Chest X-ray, PA view. Patient: 19 years old, sex F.
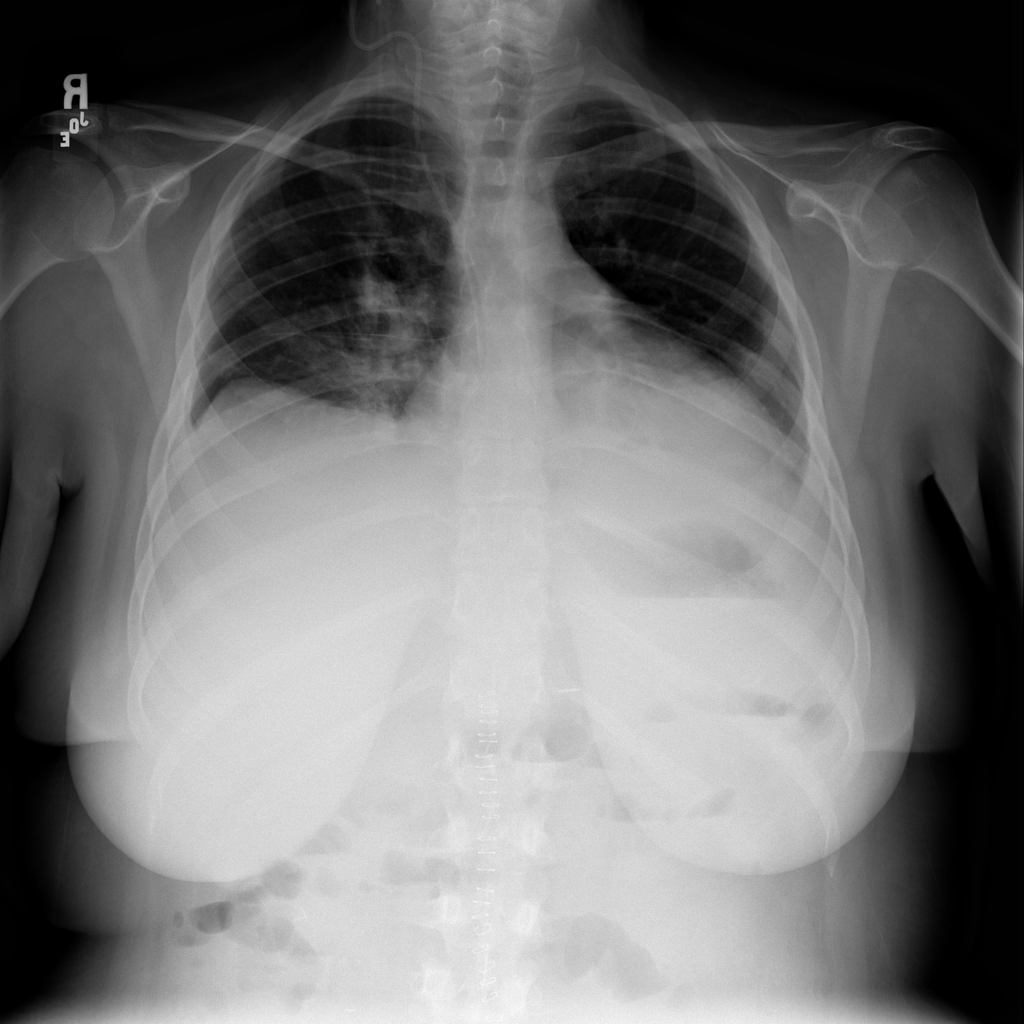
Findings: Atelectasis, Consolidation, Effusion, Infiltration